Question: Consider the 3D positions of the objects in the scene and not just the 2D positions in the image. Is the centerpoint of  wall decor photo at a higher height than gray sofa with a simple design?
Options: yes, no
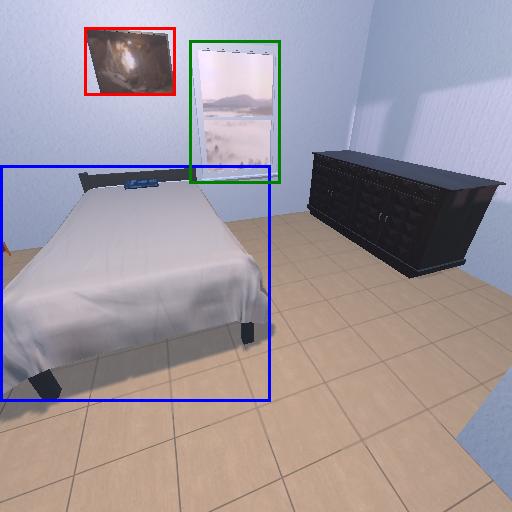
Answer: yes